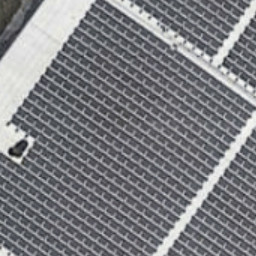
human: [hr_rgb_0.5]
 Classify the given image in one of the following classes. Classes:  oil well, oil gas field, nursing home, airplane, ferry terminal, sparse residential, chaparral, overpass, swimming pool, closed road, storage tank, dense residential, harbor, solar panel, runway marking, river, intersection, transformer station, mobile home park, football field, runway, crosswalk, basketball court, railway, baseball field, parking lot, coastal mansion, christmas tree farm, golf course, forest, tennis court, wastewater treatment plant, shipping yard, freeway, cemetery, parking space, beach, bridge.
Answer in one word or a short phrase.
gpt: solar panel